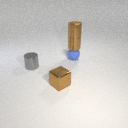
small blue rubber sphere below small brown metal cylinder